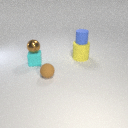
small brown rubber sphere to the right of small cyan rubber cube